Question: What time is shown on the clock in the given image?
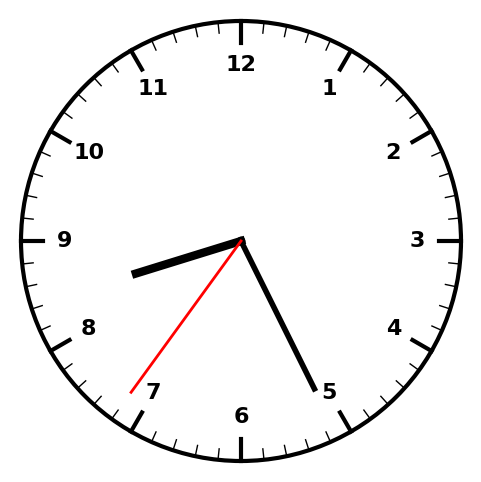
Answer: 08:25:36